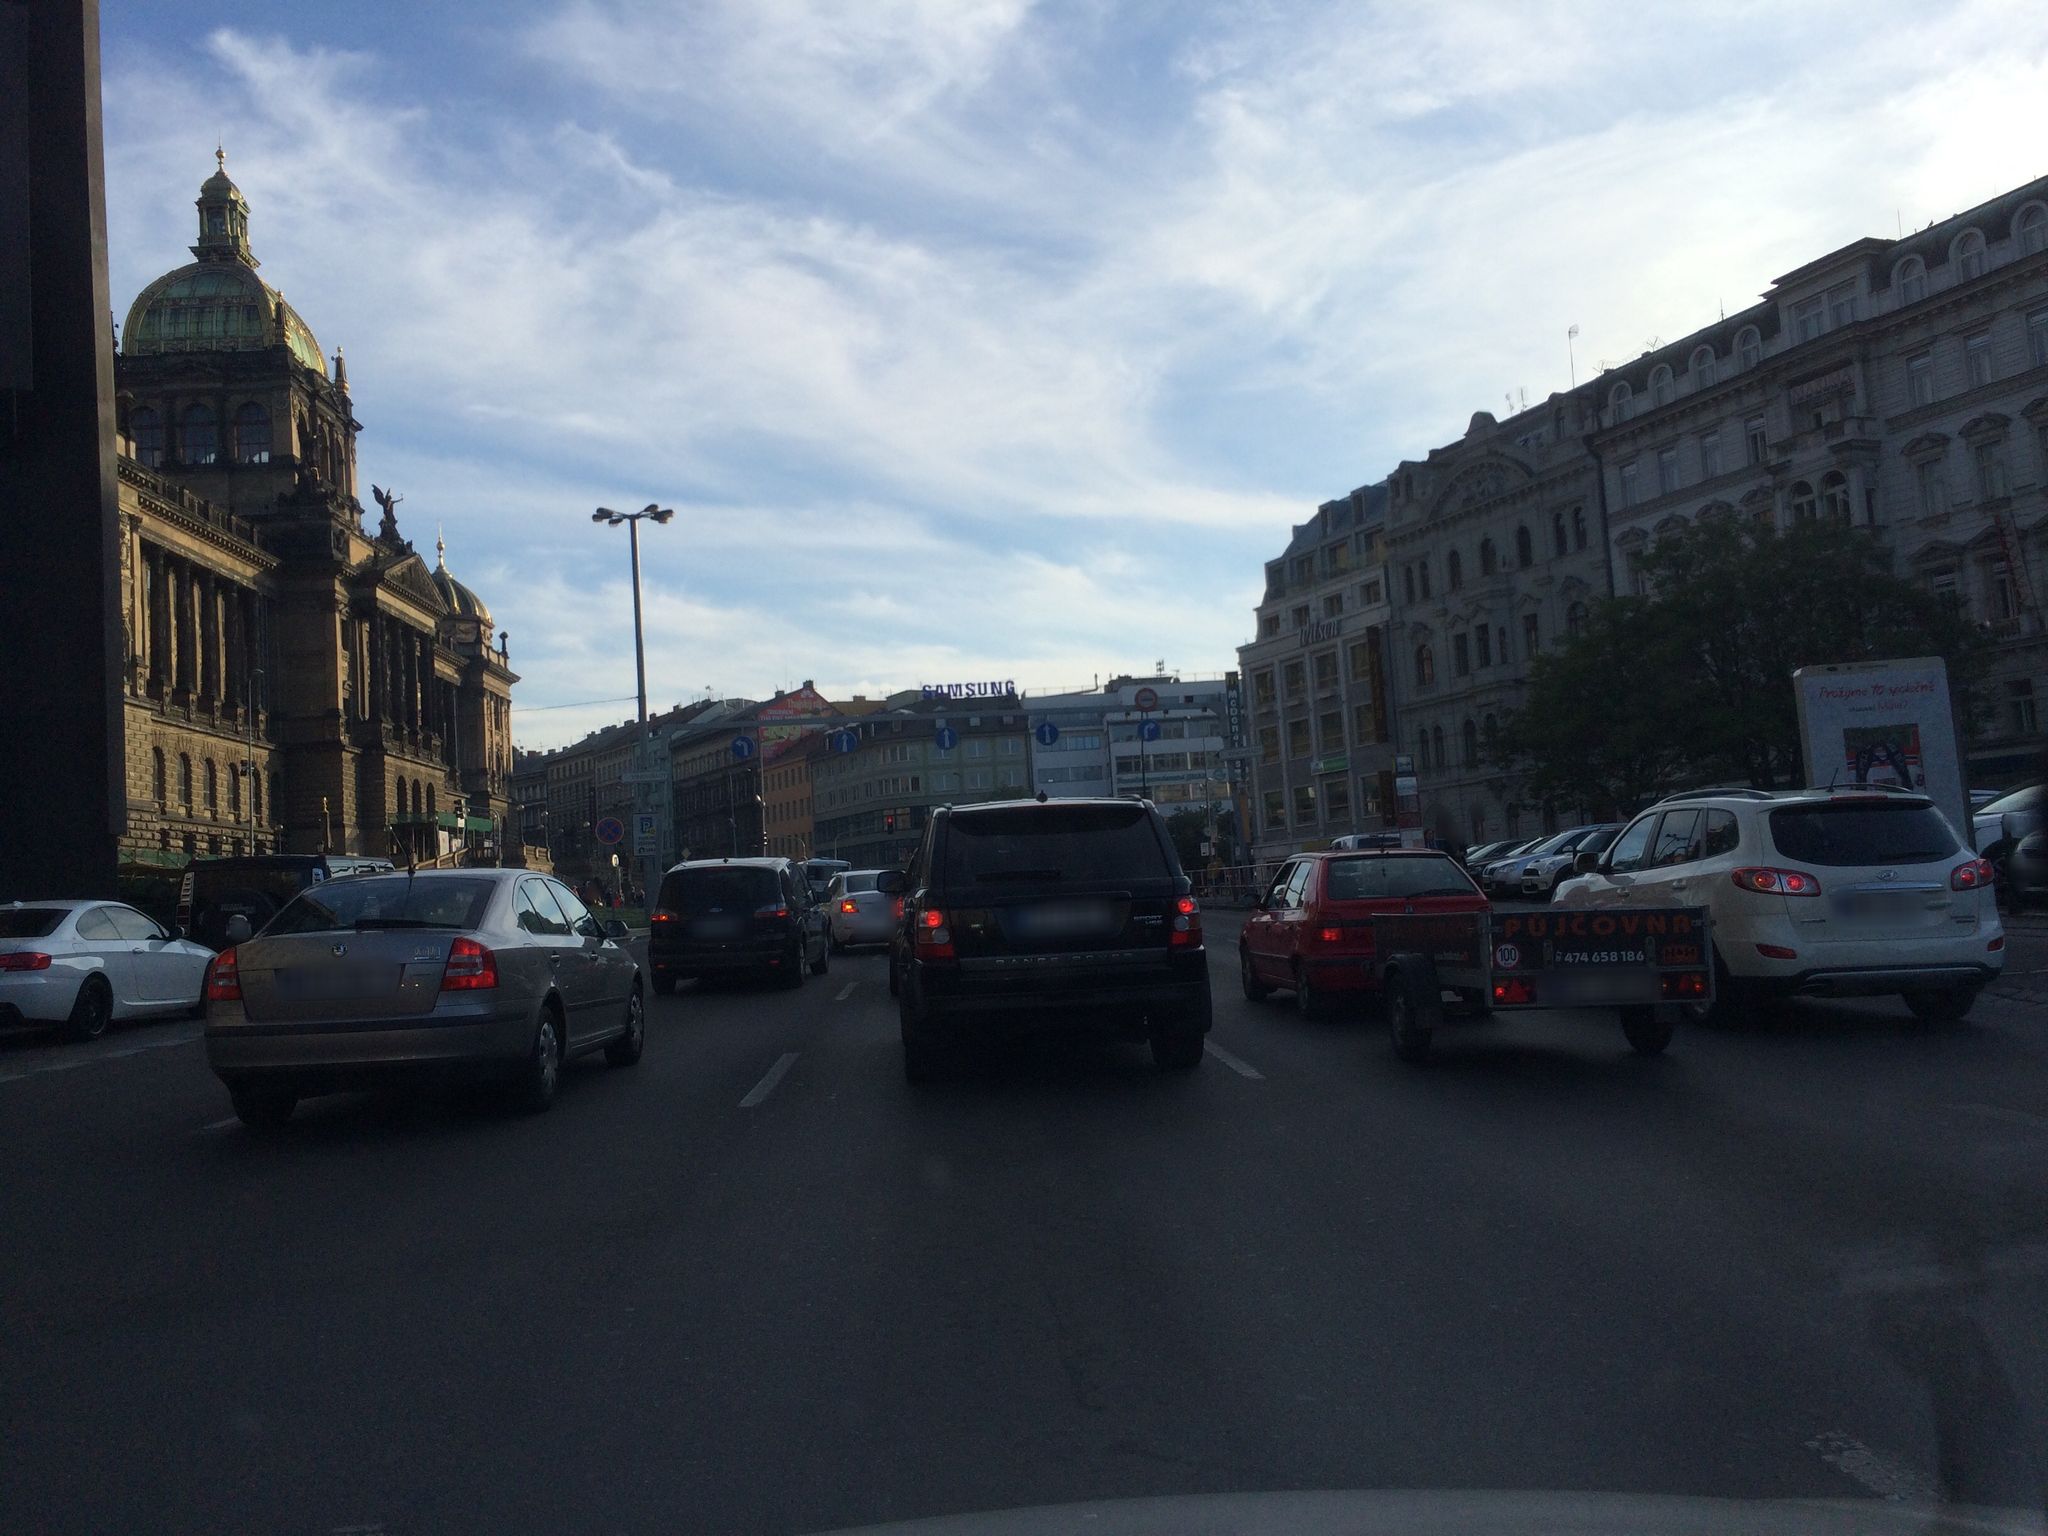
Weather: cloudy
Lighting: day
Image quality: good
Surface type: driving surface
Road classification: primary
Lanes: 4
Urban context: urban centre
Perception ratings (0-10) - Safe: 2.67, Lively: 7.38, Beautiful: 7.9, Boring: 2.57, Depressing: 4.1, Wealthy: 7.14